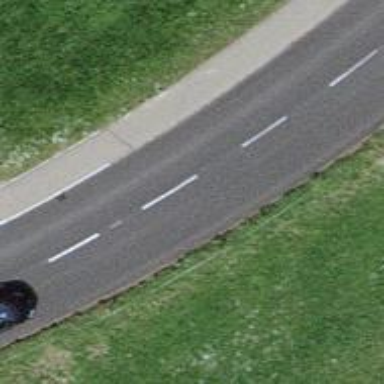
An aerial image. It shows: Secondary road.